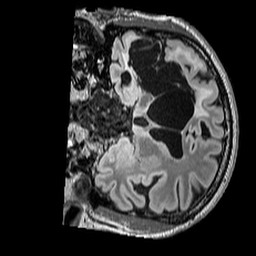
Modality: FLAIR
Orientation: coronal
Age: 43
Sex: male
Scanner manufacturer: siemens
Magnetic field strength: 3 T
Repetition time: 5 s
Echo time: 0.387 s